Milling tool wear sample.
Tool blade image: 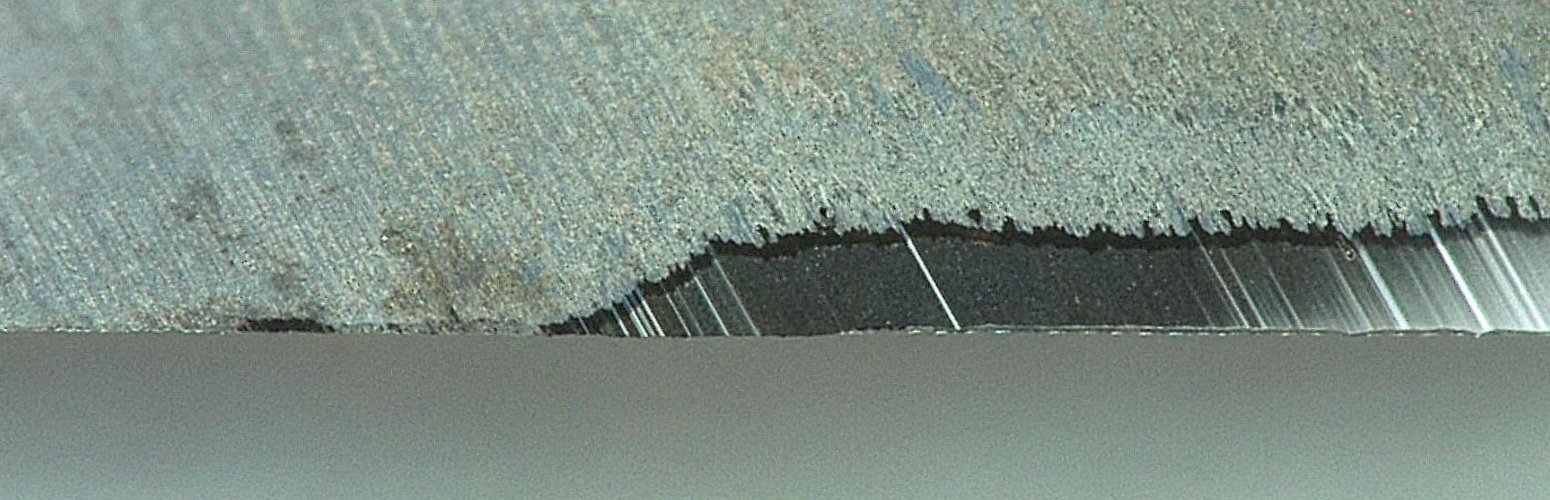
Chip image: 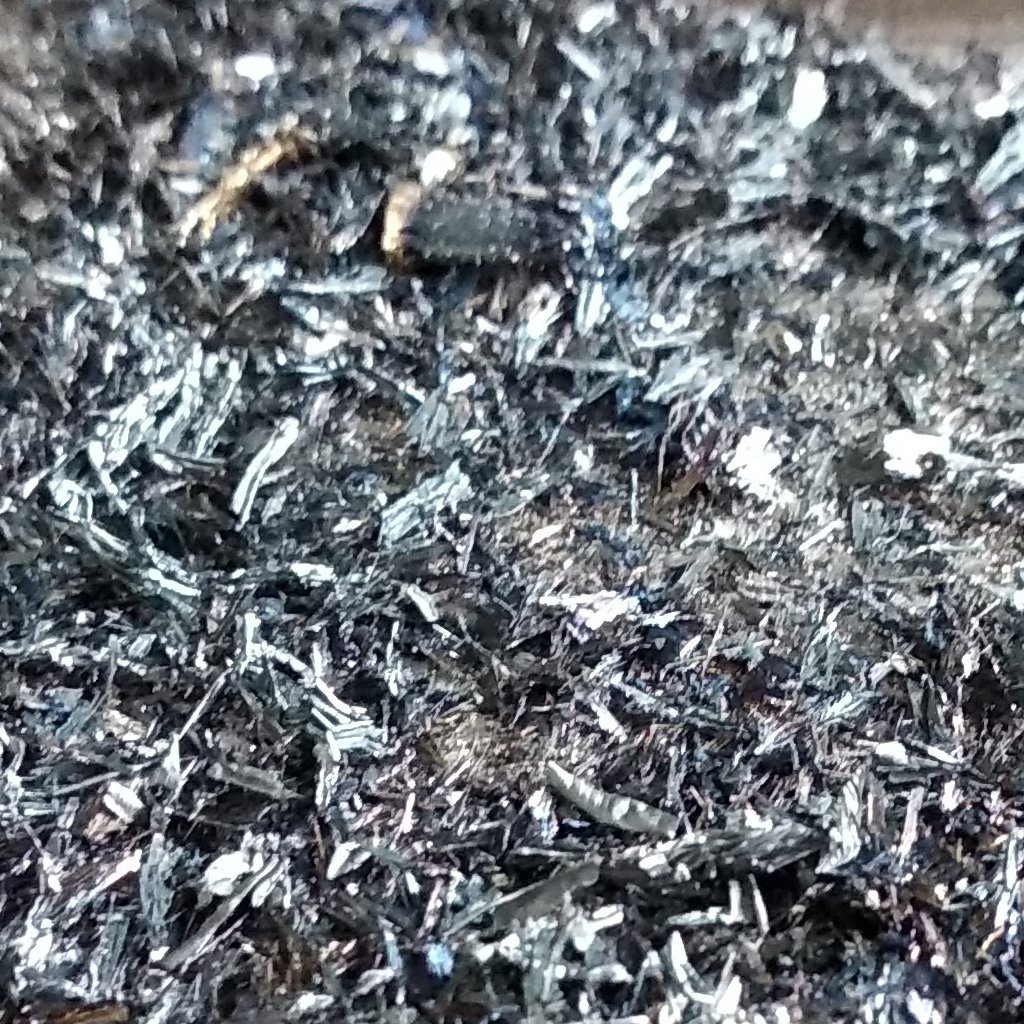
Workpiece image: 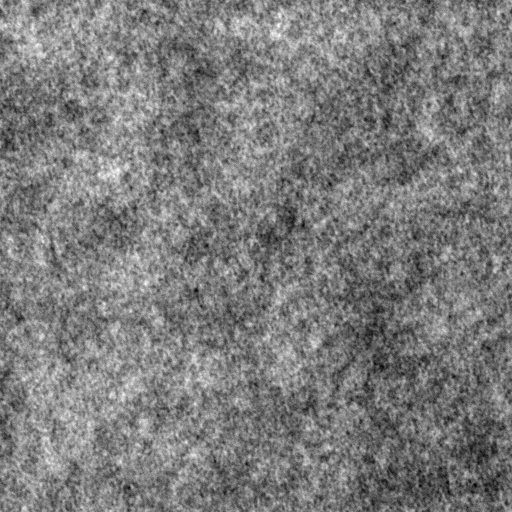
Tool wear state: dulled
Gaps: 137.98
Flank wear: 159.12
Overhang: 10.77
Force-signal Mel-spectrograms (X, Y, Z axes): 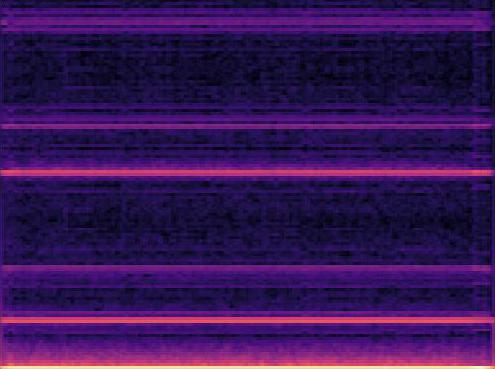 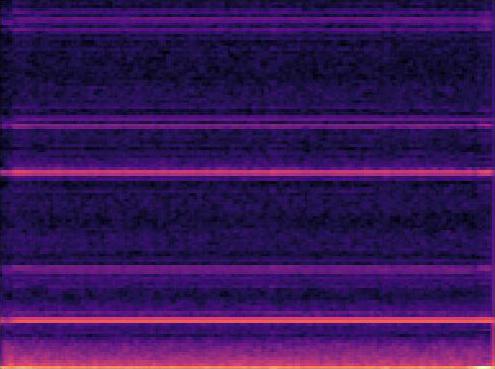 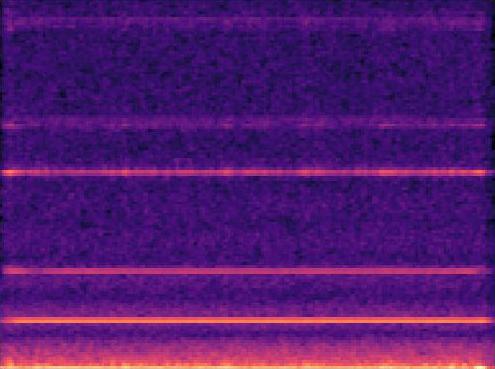
Force-signal scalograms (X, Y, Z axes): 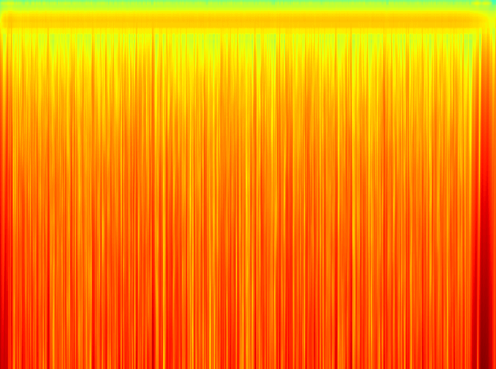 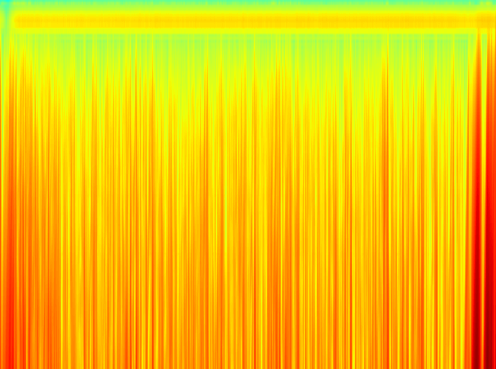 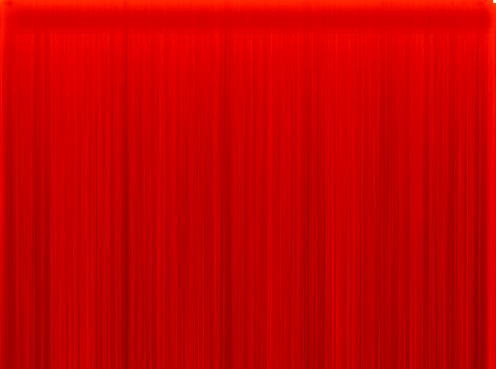
Force phase: accelerated_severe_wear